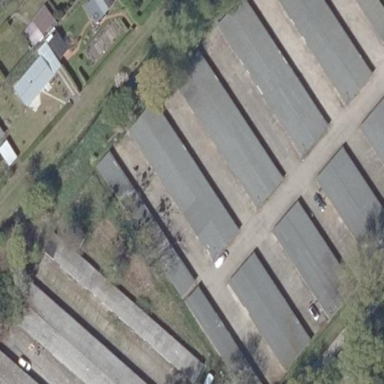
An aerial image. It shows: Group of garages.